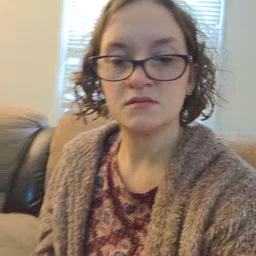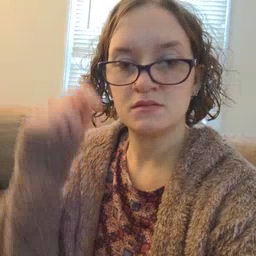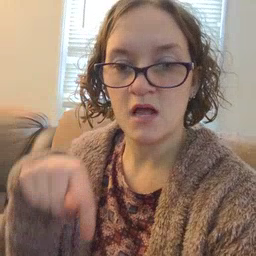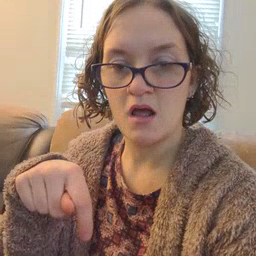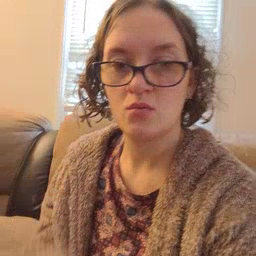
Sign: down